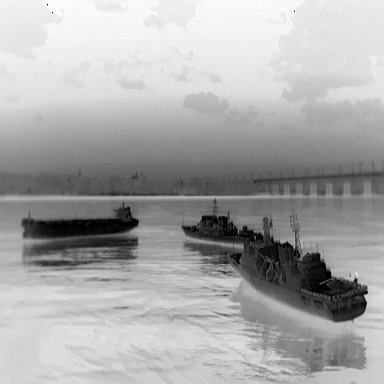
There is a liner in the infrared image.